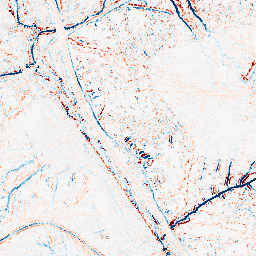
Category: edge_preserving
Decomposition family: median
Decomposition parameters: size: 5
Upsampling method: sinc_blackman
Upsampling parameters: scale: 2
kernel_size: 8
Upsampling scale: 2